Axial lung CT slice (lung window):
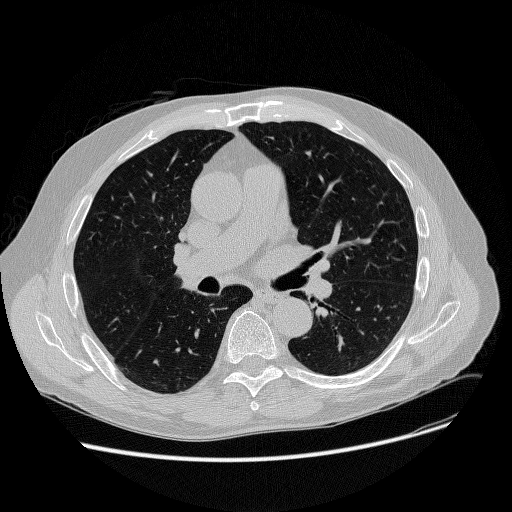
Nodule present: no